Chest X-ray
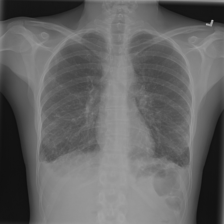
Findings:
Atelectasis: negative
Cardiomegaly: negative
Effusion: negative
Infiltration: positive
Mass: negative
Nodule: negative
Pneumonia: negative
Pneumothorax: negative
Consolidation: negative
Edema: negative
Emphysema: negative
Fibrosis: negative
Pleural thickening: negative
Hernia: negative